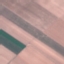
Land use / land cover: AnnualCrop